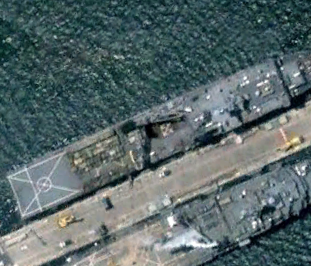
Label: combat